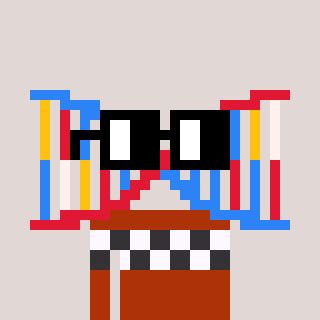
a pixel art character with square black glasses, a dna-shaped head and a hotbrown-colored body on a warm background